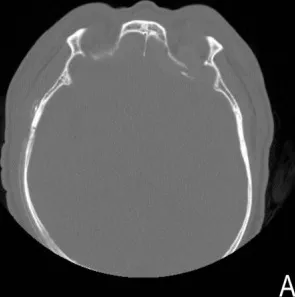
Coronal view.
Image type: radiology (ct)